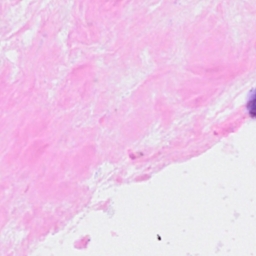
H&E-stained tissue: Breast